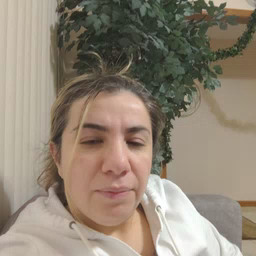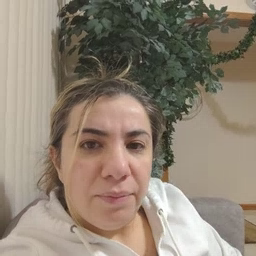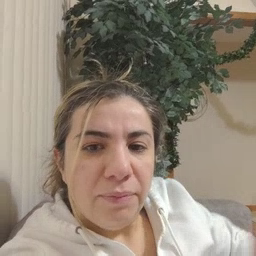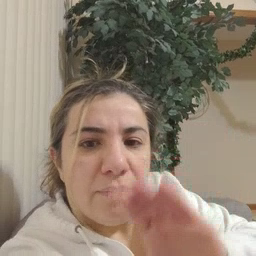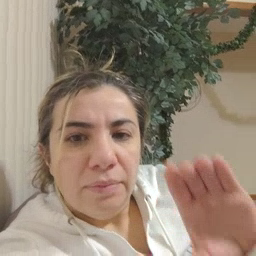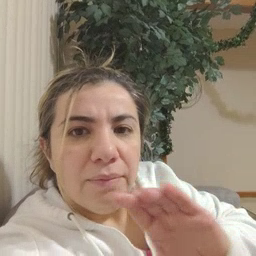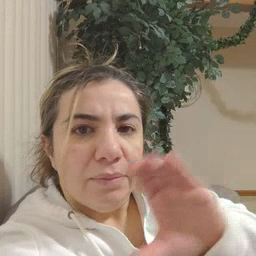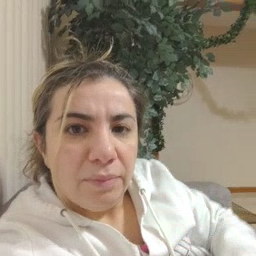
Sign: chocolate